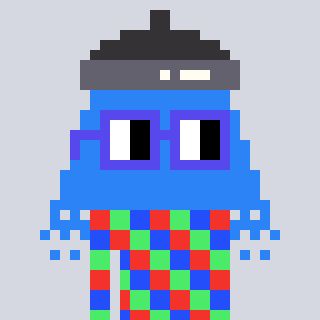
a pixel art character with square blue glasses, a shower-shaped head and a gunk-colored body on a cool background